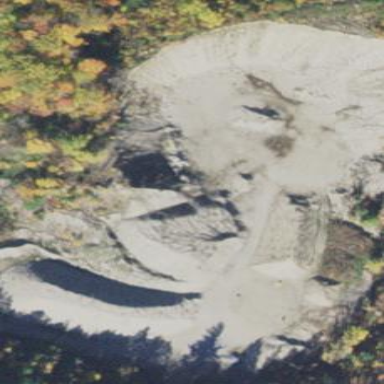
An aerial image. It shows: Quarry used for extracting aggregates.